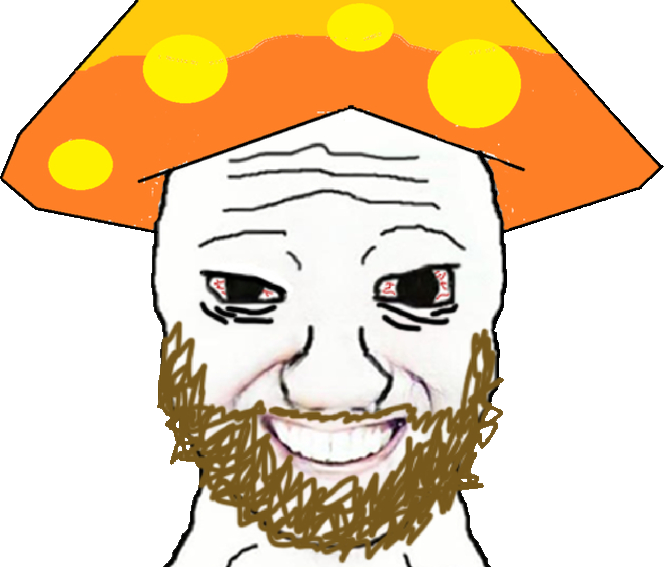
Label: 5_Shroomjak